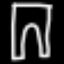
Label: pants